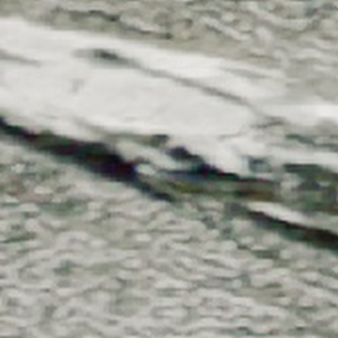
Label: other